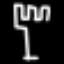
Label: fork